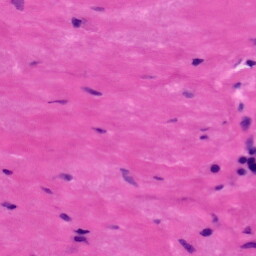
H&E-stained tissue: Tonsil